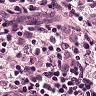
Metastatic tissue present: yes